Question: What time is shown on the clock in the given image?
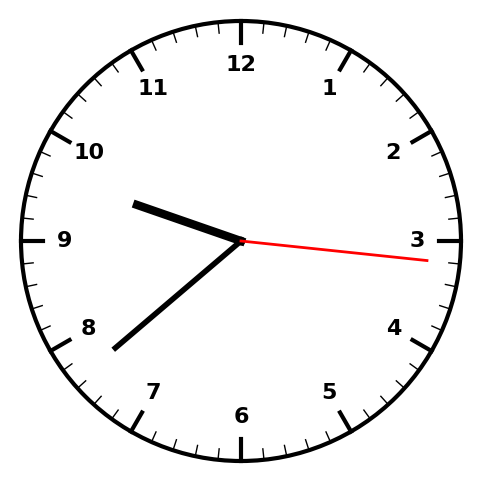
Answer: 09:38:16